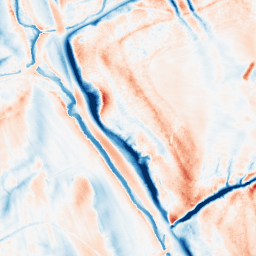
Category: classical
Decomposition family: gaussian_anisotropic
Decomposition parameters: sigma_x: 10
sigma_y: 2
Upsampling method: sinc_hamming
Upsampling parameters: scale: 2
kernel_size: 16
Upsampling scale: 2